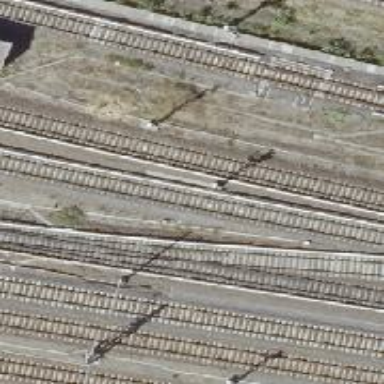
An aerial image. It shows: Railway signal.